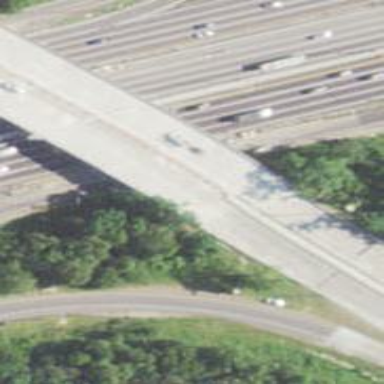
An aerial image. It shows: Viaduct bridge over primary highway.